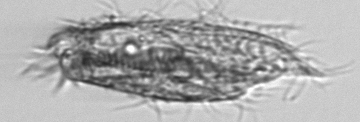
Label: Euplotes_morphotype1